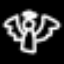
Label: angel